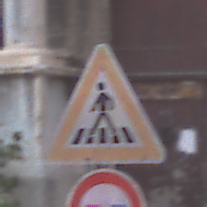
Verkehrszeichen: FussgaengerueberwegRechts
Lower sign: Ueberholverbot
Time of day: MorningAfternoon
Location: Outdoor (Urban)
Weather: PartlyCloudy
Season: NotSpecified
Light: Natural